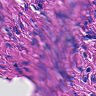
Metastatic tissue present: yes